Interaction volume radius: 5 \u00c5
Interaction volume height: 25 \u00c5
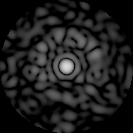
Disorder parameter: 0.7559